Question: What is the best approach to use downloaded image as photo in Navigation Drawer (or any other layout)?

To be more specific I'll tell the whole idea - I have 2 Activities, first of them give user opportunity to login with usage of 3d part SDK, if login was successful app receive JSON Obj with user name and url of his avatar, then second Activity is shown, where user could call Navigation Drawer. So I need to download photo with the provided url and show it in the Nav Drawer.
For downloading I'm currently using Picasso:
'''
Picasso.with(getApplicationContext()).load(URL).into(target);
'''
Than I'm loading this image into the view in the RecyclerViewAdapter like this:
'''
Picasso.with(cntx).load(new File(cntx.getFilesDir() + "/photo.png")).into(imgView);
'''
But I'm not sure that I'm doing all this stuff in the right way and there are exist some other more rigth approach.
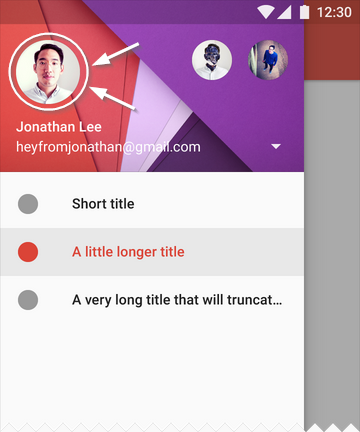
Answer: Your first step is unnecessary. You don't need to download to a file. Picasso already caches to disk when it can, so in your RecyclerViewAdapter, if you load the image via Picasso it will pick memory cache first, and if it's not available, then disk cache, and then if it's not available it will request it from the remote URL. It's all very seamless and quick.